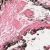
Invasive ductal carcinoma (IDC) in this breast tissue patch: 0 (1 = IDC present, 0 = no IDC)